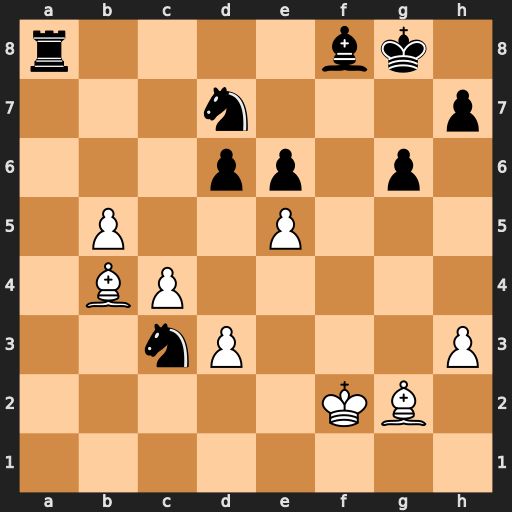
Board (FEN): r4bk1/3n3p/3pp1p1/1P2P3/1BP5/2nP3P/5KB1/8
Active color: w
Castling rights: -
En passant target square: -
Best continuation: Bxa8 Nxb5 cxb5